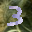
Label: 3